Interaction volume radius: 10 \u00c5
Interaction volume height: 30 \u00c5
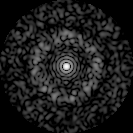
Disorder parameter: 0.8475